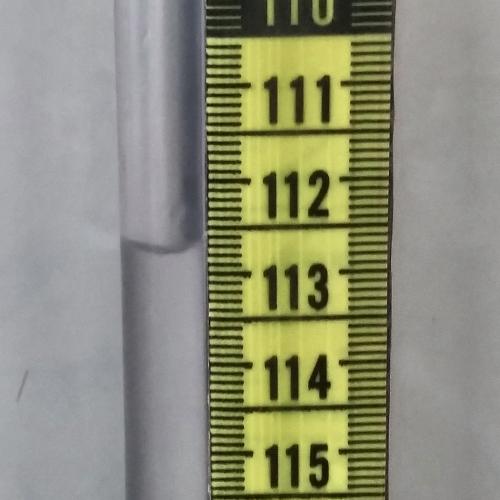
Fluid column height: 112.7 cm